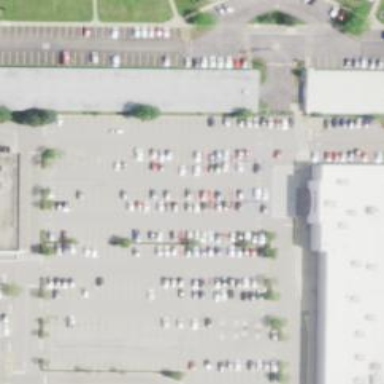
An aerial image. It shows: Trolley bay.